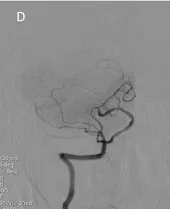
Preoperative angiography. (D) Anteroposterior angiography shows a slender right vertebral artery and occulded V4 segment.
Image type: radiology (x_ray)